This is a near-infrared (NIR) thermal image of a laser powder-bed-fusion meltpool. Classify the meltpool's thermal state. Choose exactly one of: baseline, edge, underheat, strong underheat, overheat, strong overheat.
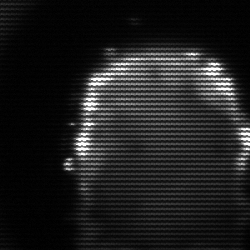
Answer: baseline